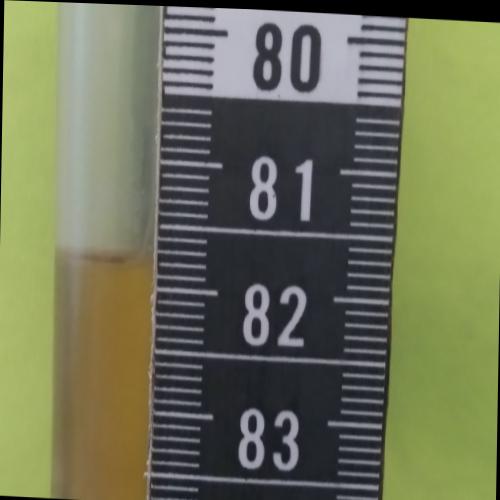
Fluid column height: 81.8 cm